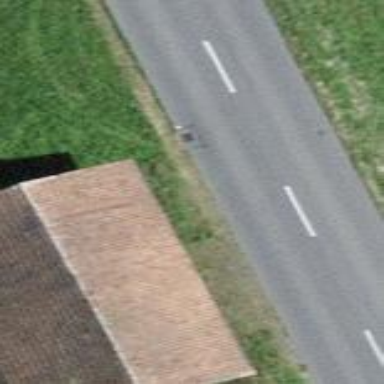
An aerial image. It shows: Rural barn.